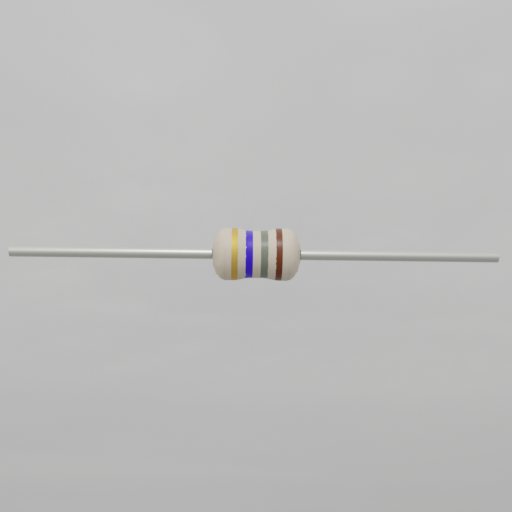
Resistor colour bands (in order): gold, blue, gray, brown